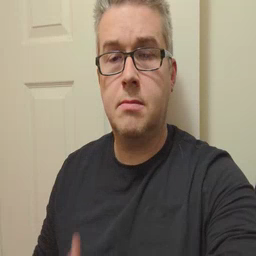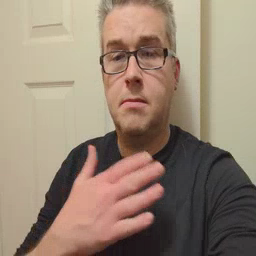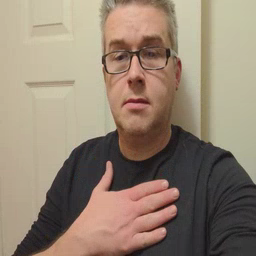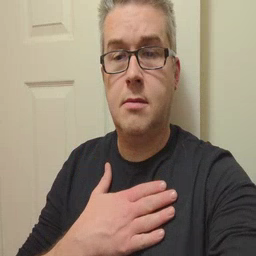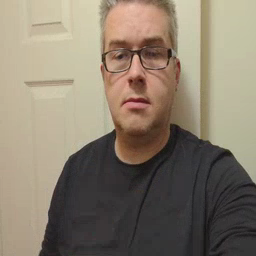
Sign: minemy